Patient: sex M, age 72
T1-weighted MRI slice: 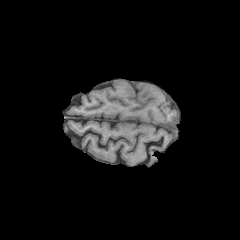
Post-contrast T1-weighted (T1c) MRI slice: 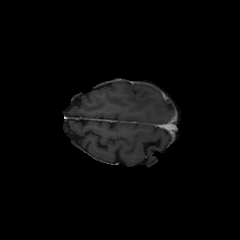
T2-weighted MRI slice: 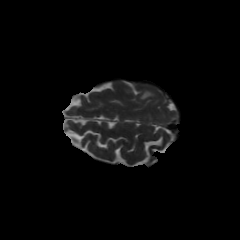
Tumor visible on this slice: yes
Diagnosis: Glioblastoma, IDH-wildtype
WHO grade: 4